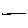
Label: line